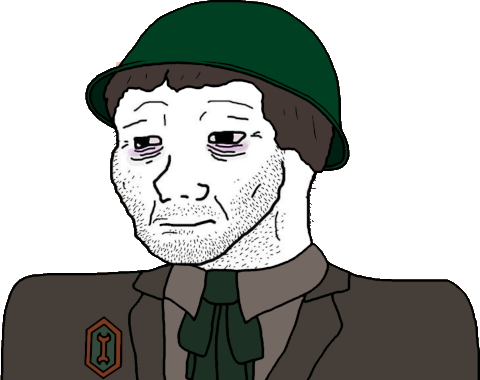
Label: 5_Doomer